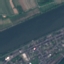
Land use / land cover class: River